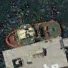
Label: Towing_vessel